Question: I have problem error syntax with notice
> Cannot find data type time.
this my query SQL Server 2008 R2
'''
CREATE TABLE test
(
ID INT IDENTITY(1, 1) PRIMARY KEY,
Emp_No VARCHAR (255),
AC_No VARCHAR (255),
No VARCHAR (255),
NAME VARCHAR(255),
Auto_Assign VARCHAR(255),
Date DATETIME,
Timetable VARCHAR(255),
on_duty TIME,
off_duty TIME,
clock_in TIME,
clock_out TIME,
Normal INT,
Realtime INT,
Late INT,
Early INT,
Absent VARCHAR(255),
OT_Time TIME,
Work_time TIME,
Departmen VARCHAR(255),
total_telat INT,
sakit VARCHAR (255),
ijin VARCHAR (255),
cuti VARCHAR (255),
alpha VARCHAR (255),
dinas_luar VARCHAR (255),
ket_dinas_luar VARCHAR(255),
sts_tgl_merah VARCHAR(255),
telat_1_30min INT,
lembur_status VARCHAR(255),
lembur_time INT
);
'''

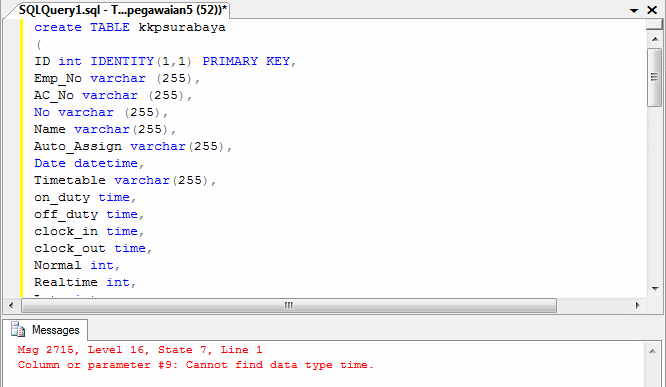
Answer: SQL Server 2000 doesn't support 'time' data type.
Use 'datetime' data type